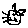
Label: cat